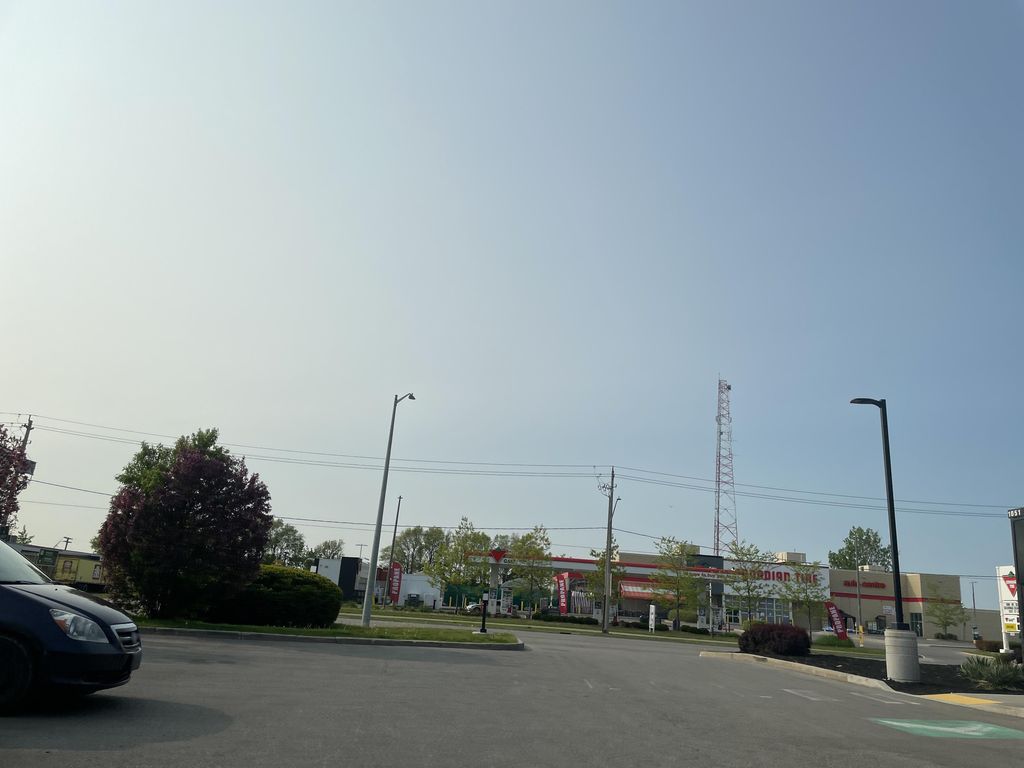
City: kitchener-waterloo